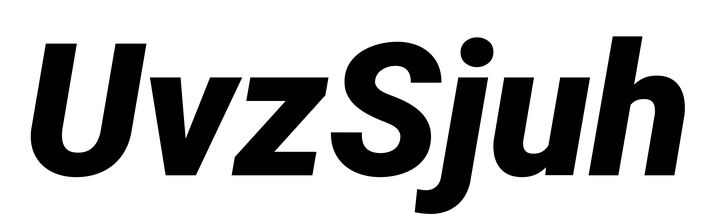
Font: Roboto-Italic_Black_Italic